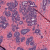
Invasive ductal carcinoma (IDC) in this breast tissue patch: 0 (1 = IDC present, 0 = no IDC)